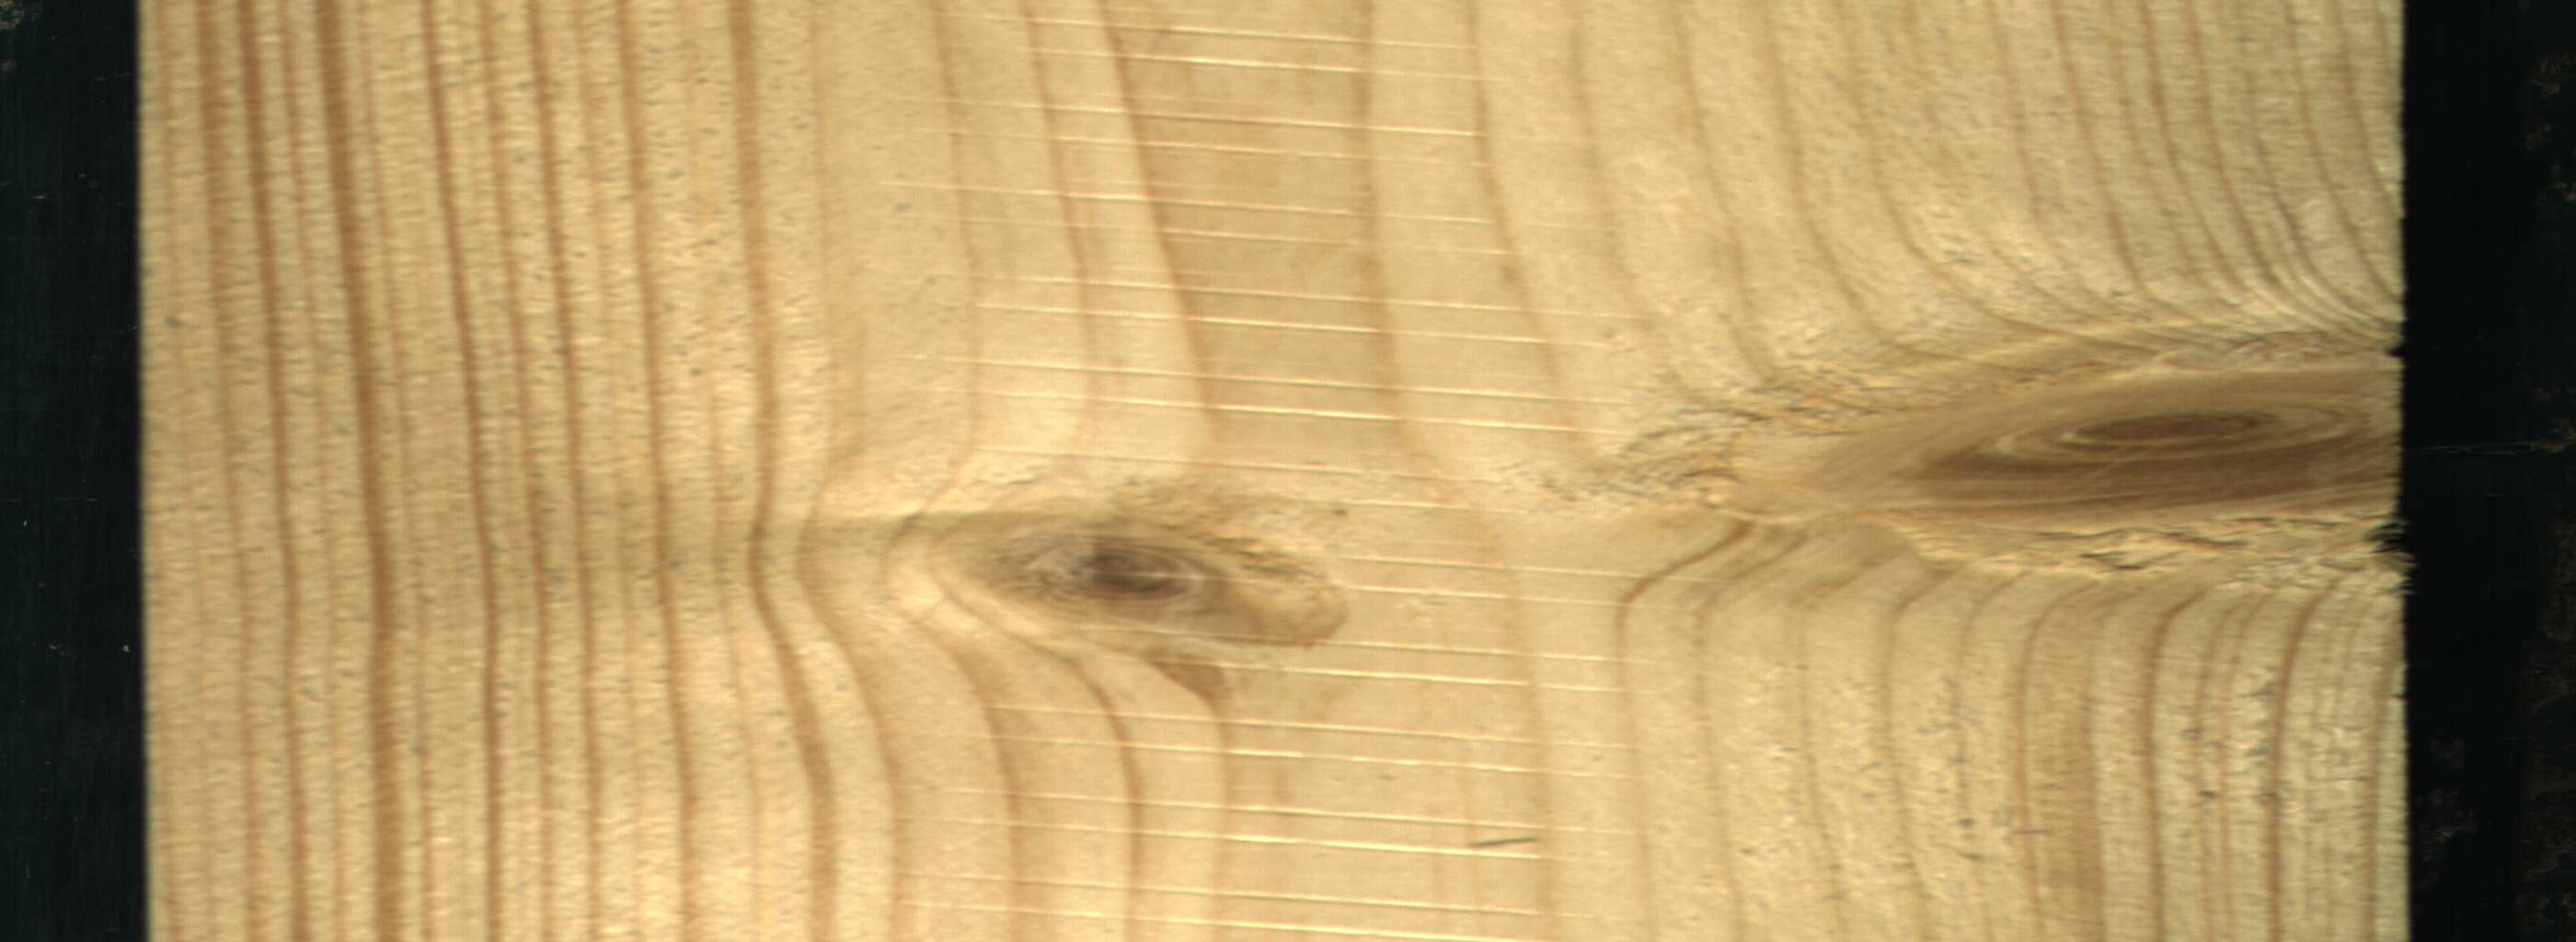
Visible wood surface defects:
Live_Knot
Live_Knot